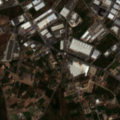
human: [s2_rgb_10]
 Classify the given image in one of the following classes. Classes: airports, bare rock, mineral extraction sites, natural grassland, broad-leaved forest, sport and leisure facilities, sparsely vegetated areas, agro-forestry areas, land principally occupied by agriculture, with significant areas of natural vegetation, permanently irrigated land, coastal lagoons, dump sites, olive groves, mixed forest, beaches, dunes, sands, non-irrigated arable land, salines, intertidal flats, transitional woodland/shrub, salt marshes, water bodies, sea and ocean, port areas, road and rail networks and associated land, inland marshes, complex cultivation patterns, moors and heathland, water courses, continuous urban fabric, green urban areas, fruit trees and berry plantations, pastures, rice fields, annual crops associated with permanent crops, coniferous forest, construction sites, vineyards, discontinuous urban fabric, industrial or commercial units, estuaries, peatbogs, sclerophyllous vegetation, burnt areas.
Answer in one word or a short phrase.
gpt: industrial or commercial units, complex cultivation patterns, agro-forestry areas, natural grassland